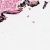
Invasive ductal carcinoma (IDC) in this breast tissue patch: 0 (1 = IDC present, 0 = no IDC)